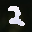
Label: 2